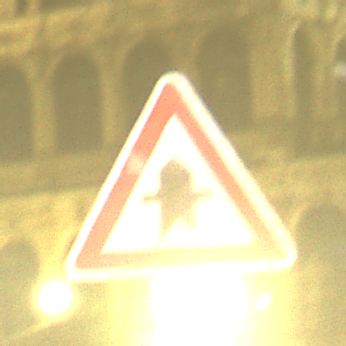
Verkehrszeichen: Vorfahrt
Umgebung: Outdoor, Urban
Tageszeit: Night
Wetter: Overcast
Licht: Artificial
Jahreszeit: NotSpecified
Kontrast: HighContrast